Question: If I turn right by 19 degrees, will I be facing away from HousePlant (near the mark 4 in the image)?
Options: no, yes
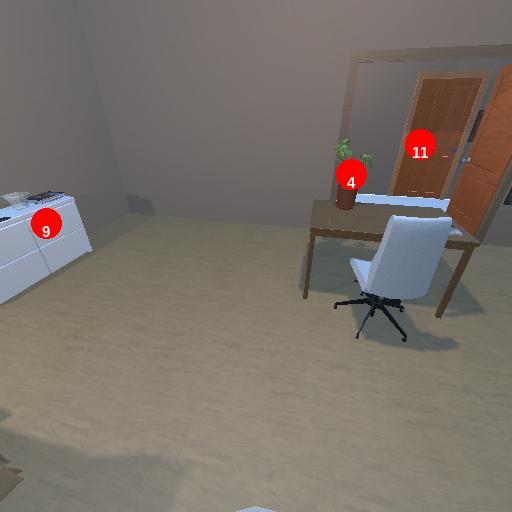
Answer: no